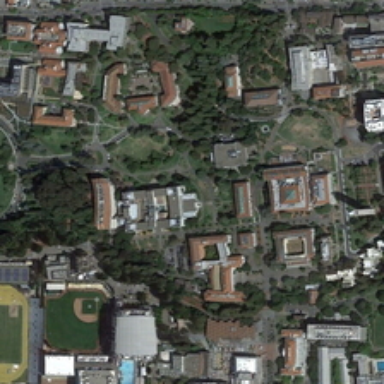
Many buildings and green trees are in a school with a playground and a baseball field .